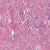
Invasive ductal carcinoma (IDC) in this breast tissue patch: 0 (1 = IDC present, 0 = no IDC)